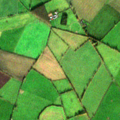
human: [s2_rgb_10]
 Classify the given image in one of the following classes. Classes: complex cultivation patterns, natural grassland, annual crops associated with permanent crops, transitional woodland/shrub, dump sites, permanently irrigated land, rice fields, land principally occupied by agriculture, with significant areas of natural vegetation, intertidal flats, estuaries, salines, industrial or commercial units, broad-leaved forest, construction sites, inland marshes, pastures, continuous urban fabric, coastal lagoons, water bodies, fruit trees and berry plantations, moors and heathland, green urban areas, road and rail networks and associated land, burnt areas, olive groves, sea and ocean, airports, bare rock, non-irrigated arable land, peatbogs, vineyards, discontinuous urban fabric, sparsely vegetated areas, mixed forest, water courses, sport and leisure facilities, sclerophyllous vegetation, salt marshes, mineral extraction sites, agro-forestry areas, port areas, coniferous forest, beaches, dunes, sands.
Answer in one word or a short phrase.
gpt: non-irrigated arable land, pastures